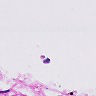
Metastatic tissue present: no